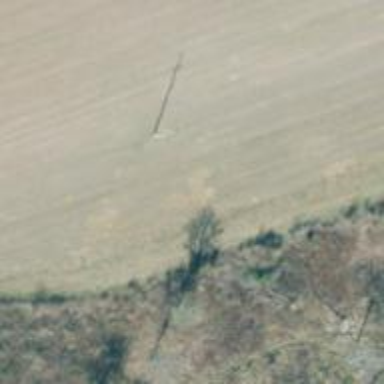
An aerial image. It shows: Power pole.